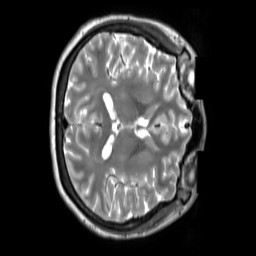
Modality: T2w
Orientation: axial
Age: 38
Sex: female
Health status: ill
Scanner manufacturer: siemens
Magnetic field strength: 3 T
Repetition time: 2.8 s
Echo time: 0.326 s